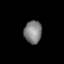
Tissue: lung
Cell type: Fibroblasts
Senescence score: 0.5525
Nuclear area (px): 394
Mean DAPI intensity: 127.937